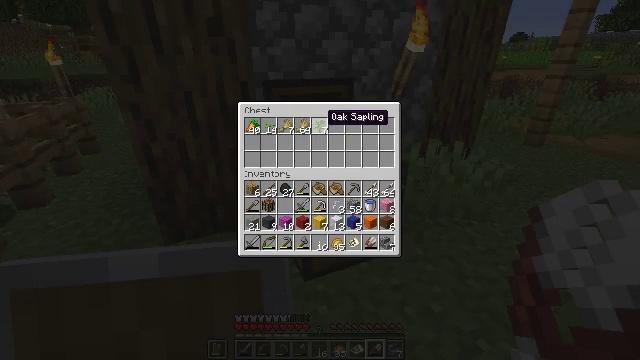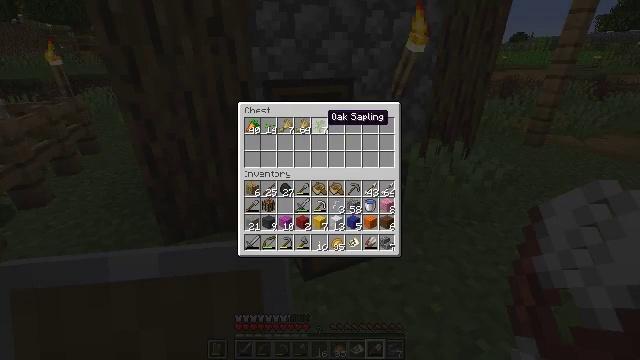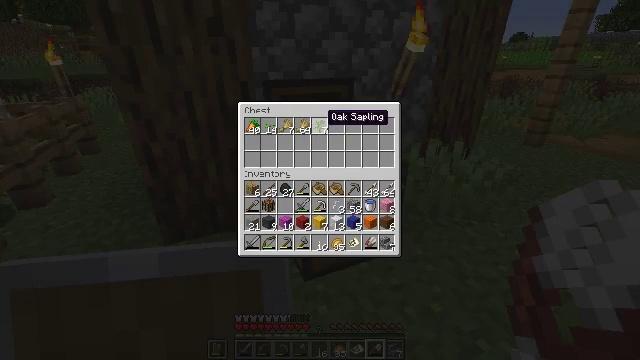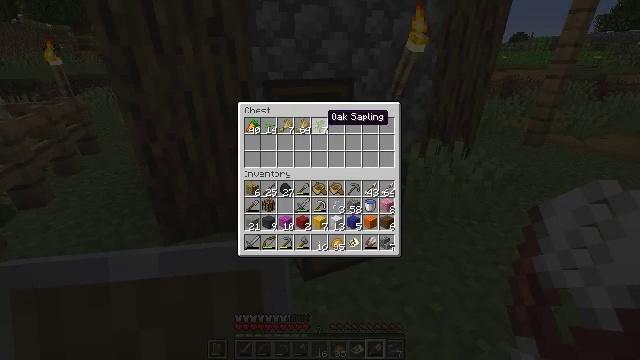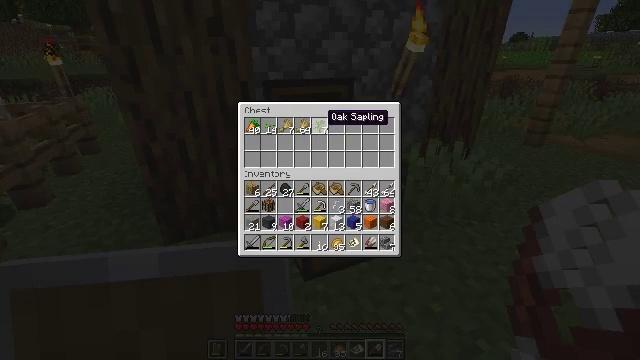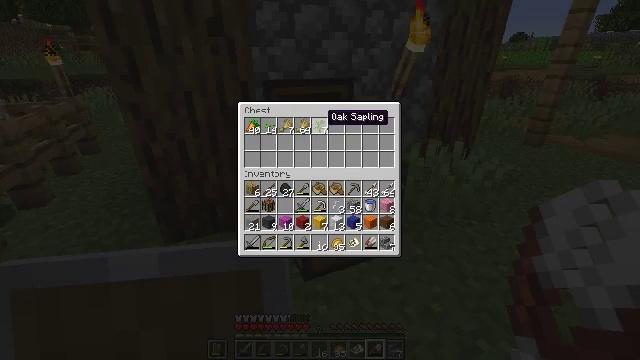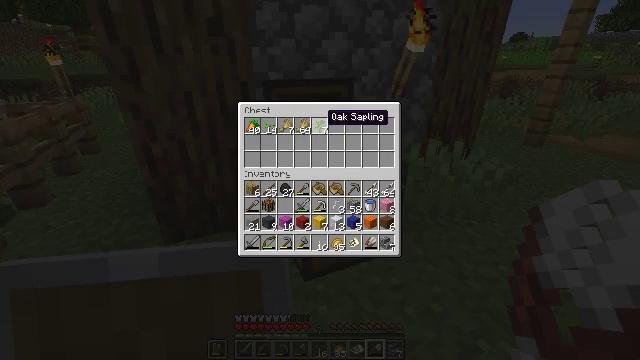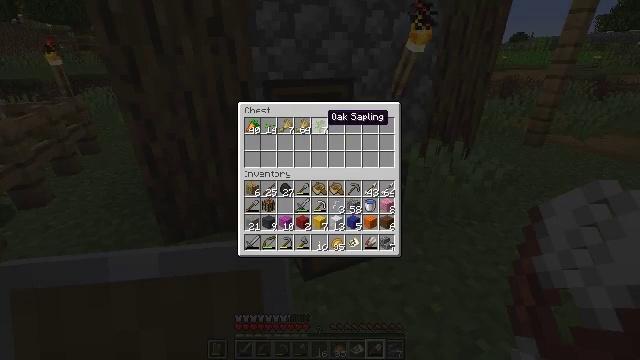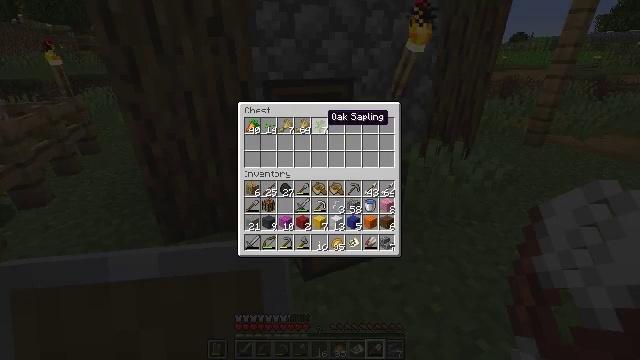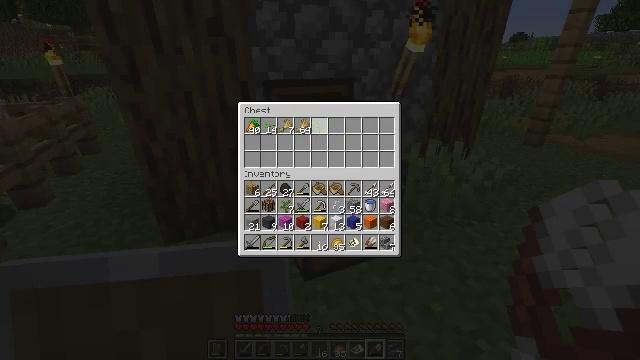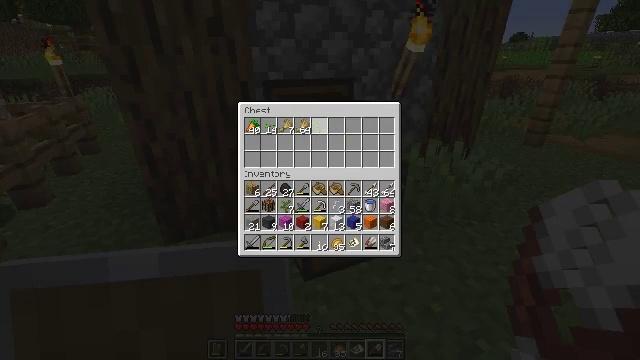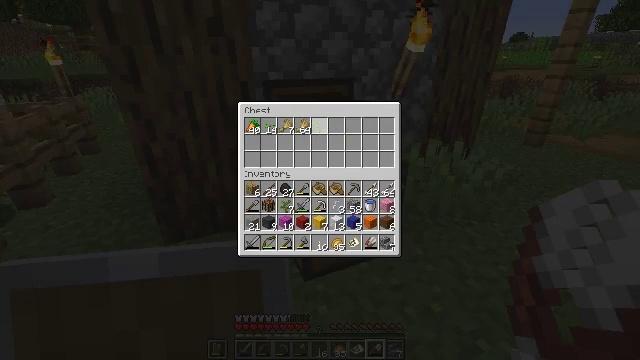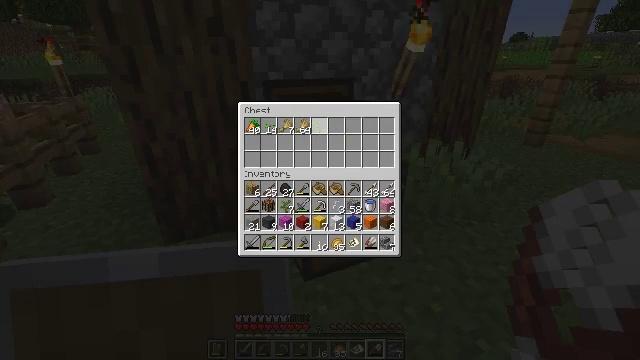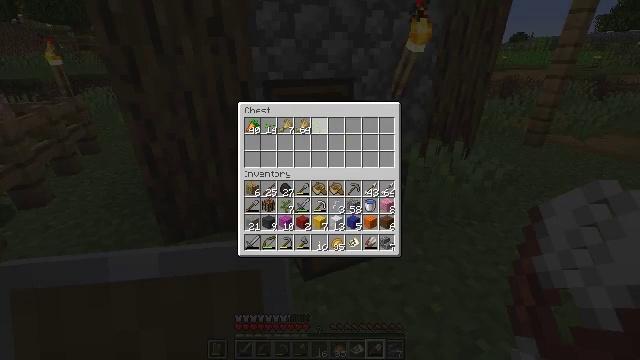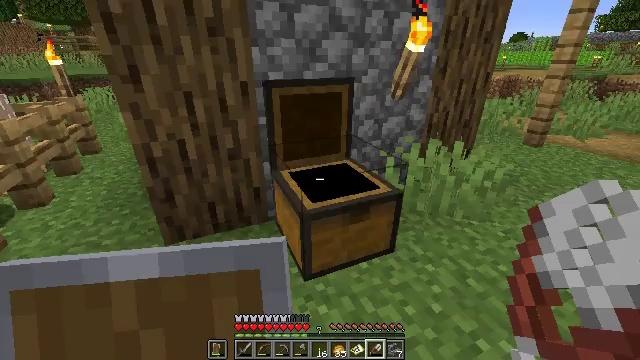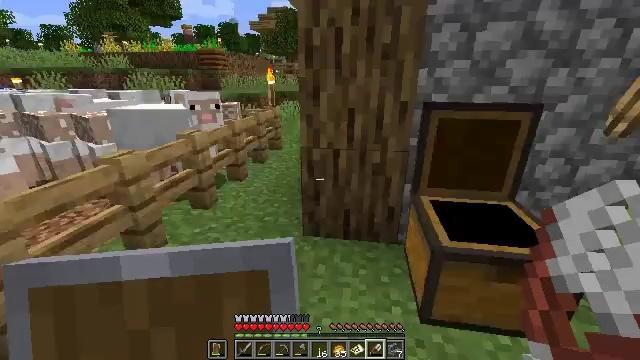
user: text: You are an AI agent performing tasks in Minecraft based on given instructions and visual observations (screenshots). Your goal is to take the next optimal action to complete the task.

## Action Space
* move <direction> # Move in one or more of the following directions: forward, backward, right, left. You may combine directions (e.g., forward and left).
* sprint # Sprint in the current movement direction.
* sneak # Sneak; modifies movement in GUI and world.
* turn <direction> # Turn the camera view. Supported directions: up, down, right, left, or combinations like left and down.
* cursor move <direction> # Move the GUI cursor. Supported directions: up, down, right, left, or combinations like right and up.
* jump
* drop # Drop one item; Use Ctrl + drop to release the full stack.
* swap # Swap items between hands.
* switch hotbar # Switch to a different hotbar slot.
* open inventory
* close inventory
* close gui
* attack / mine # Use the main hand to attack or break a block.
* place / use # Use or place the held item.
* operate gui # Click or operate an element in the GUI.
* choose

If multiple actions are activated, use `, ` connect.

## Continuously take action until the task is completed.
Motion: motion action
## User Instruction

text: Craft a blue banner.
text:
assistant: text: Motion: sneak
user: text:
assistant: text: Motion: sneak
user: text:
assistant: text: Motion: sneak
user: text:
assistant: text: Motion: sneak
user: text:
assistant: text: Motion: sneak
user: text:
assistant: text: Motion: sneak
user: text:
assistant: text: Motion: sneak
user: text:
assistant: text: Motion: sneak
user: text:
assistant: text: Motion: sneak, attack / mine
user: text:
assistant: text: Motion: sneak
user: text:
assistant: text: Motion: sneak
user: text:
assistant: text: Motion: no_op
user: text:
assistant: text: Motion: no_op
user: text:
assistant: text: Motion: no_op
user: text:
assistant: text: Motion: turn left and up
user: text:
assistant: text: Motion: move forward, turn left and up
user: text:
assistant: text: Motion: move forward, turn left and up
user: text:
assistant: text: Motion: move forward and move left, turn left
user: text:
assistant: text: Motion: move forward and move left, turn right
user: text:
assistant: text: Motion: move forward, sprint, turn right
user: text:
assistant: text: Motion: move forward, sprint, turn right and down
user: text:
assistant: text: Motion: move forward, turn right
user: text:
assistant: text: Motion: move forward
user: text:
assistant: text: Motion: move forward
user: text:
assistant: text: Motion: move forward
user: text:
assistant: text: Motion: move forward
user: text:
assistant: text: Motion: move forward, turn left and down
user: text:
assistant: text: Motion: move forward
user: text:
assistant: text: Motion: move forward, turn left and down
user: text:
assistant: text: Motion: move forward, turn left